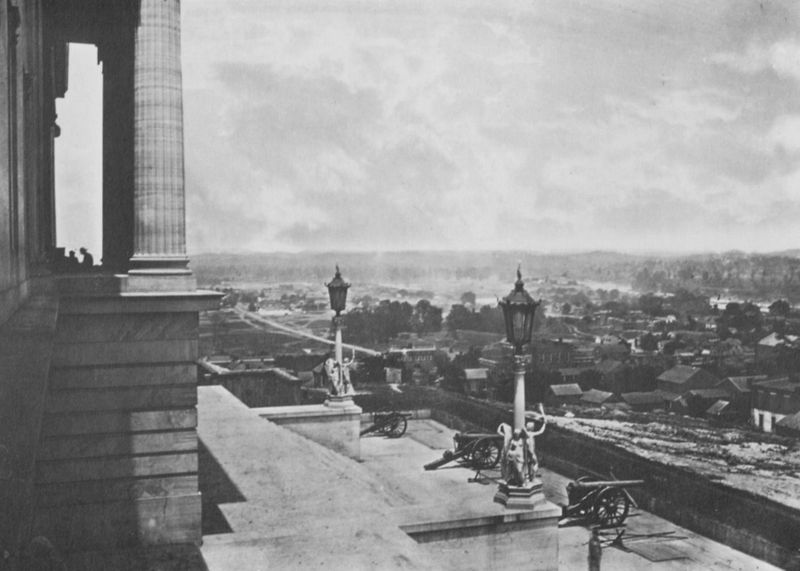
Titel: Das Kapitol in Nashiville, Tenessee
Künstler: George N. Barnard
Schlagwörter: baum, berg, himmel, schatten, weiß, wolken, bäume, fluss, frauen, landschaft, stadt, grau, lampe, lampen, laterne, laternen, licht, schwarz, säule, säulen, ausblick, dach, gebäude, haus, schloss, weg, wolke, alt, architektur, felder, ferne, horizont, häuser, hügel, sonne, adel, wald, anhöhe, räder, kanneliert, skulptur, balkon, terrasse, sitz, perspektive, abhang, dorf, dächer, nebel, platz, speichen, figuren, treppe, treppen, stufen, foto, fotografie, ortschaft, photographie, kanone, veranda, burg, bayern, palast, balustrade, diesig, tageslicht, festung, schwarzweiss, photo, rustika, skulpturen, fernsicht, kanonen, tempel, museum, aufnahme, fot, kapitol, walhalla, überblick, kanellierung, schwarzweißphotographie, himmel schwarzweiss, miniaturkanone, miniaturkanonen, nashville, rainessance, rundblick, tennessee